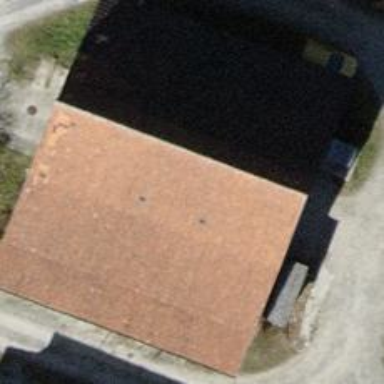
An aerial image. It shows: Shed.